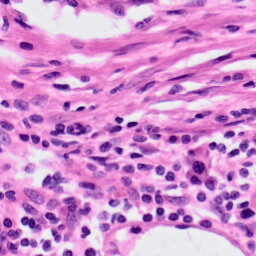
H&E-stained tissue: Lung